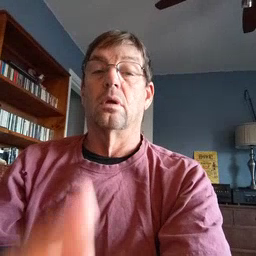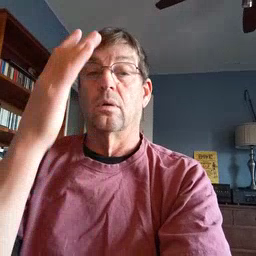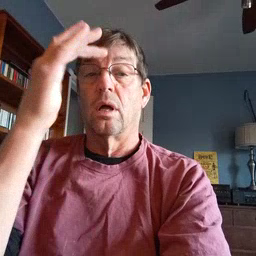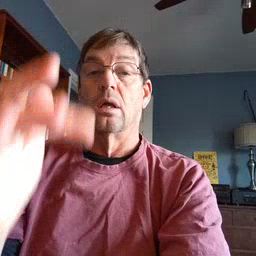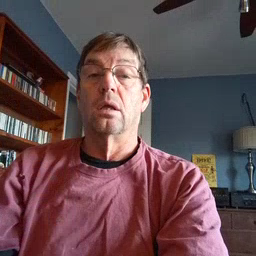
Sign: why